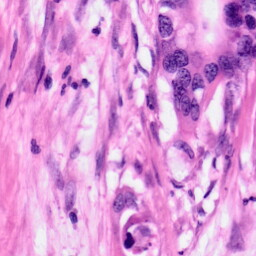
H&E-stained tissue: Pancreatic